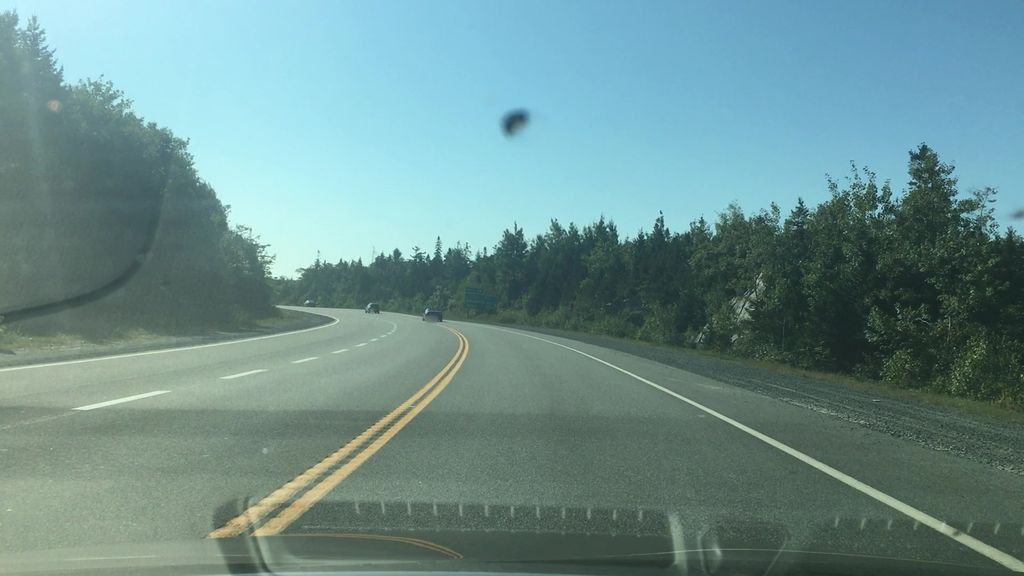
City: halifax